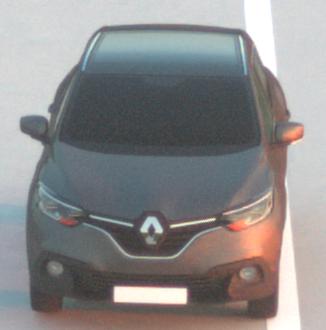
Make: Renault
Model: Kadjar ENERGY TCe 130
Detailed model: Kadjar
Model produced from: 2015/05
Model produced until: 2018/08
Doors: 5
Color: gray
Road condition: dry road
Daytime: sunrise or sunset
Contrast: medium contrast